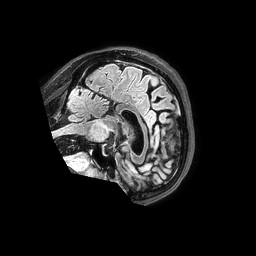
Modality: FLAIR
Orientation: sagittal
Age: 62
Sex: female
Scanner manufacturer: philips
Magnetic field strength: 3 T
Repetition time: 4.8 s
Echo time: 0.34 s